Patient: sex M, age 48
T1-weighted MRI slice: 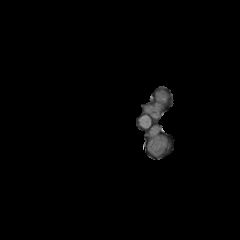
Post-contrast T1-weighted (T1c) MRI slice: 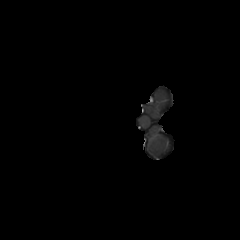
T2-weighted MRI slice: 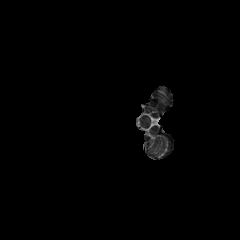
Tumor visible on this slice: no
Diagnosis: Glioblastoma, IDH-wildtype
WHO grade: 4